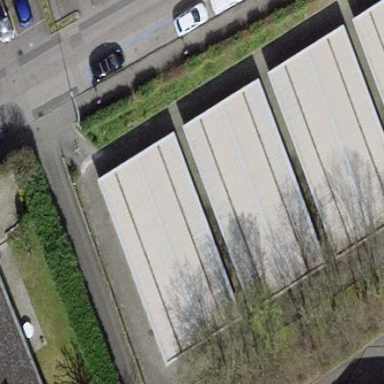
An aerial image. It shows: View of roof of building.